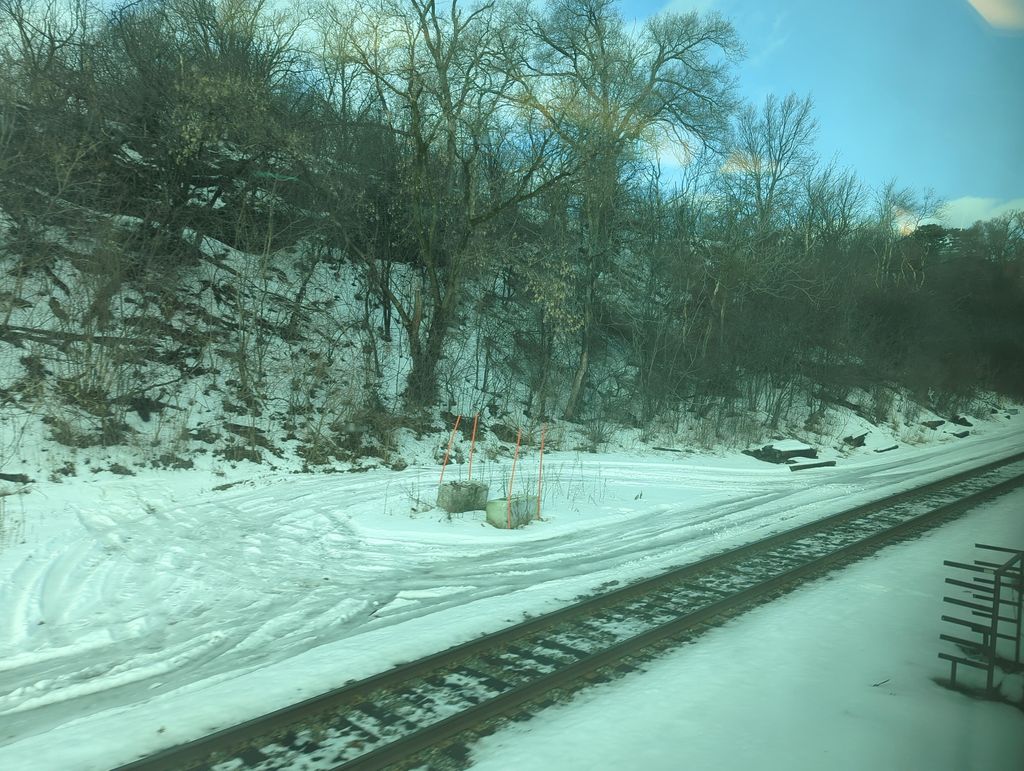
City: hamilton